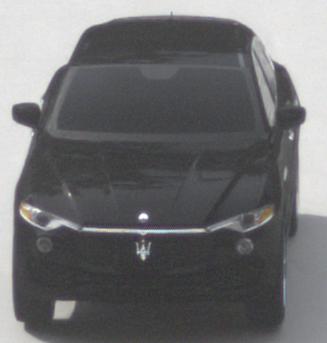
Make: Maserati
Model: Levante GT Hybrid
Detailed model: Levante
Model produced from: 2021/07
Model produced until: 2022/10
Doors: 4
Color: black
Road condition: dry road
Daytime: morning or afternoon
Contrast: low contrast